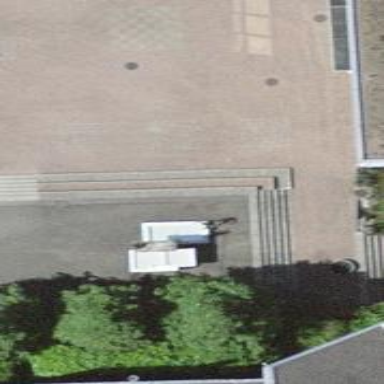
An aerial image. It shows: Fountain.